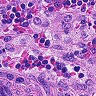
Metastatic tissue present: no